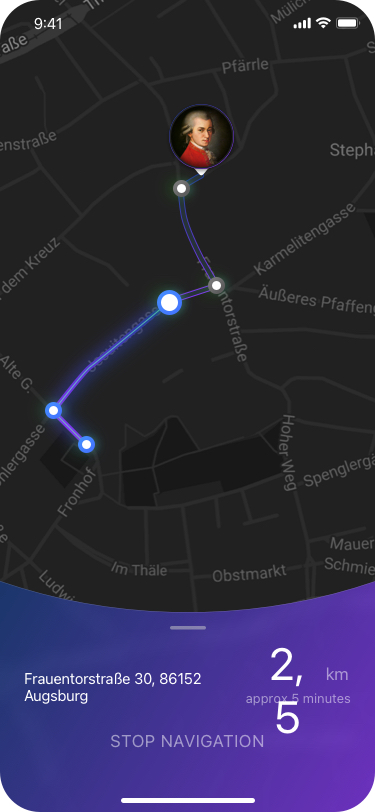
Text in this UI design:
 approx 5 minutes
km
2,5
Frauentorstraße 30, 86152 Augsburg